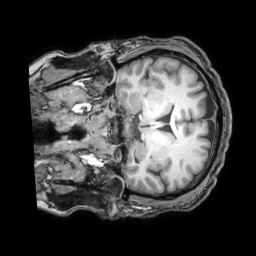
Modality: T1w
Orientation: coronal
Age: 40
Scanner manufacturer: philips
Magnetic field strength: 3 T
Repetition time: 0.007 s
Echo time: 0.003501 s